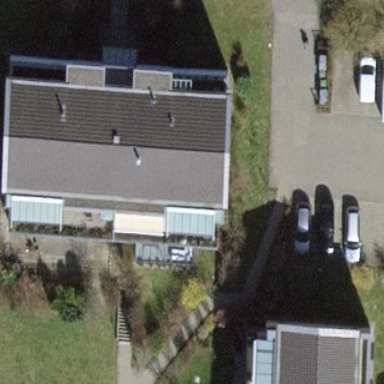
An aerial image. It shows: Building with tile roof.